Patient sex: M
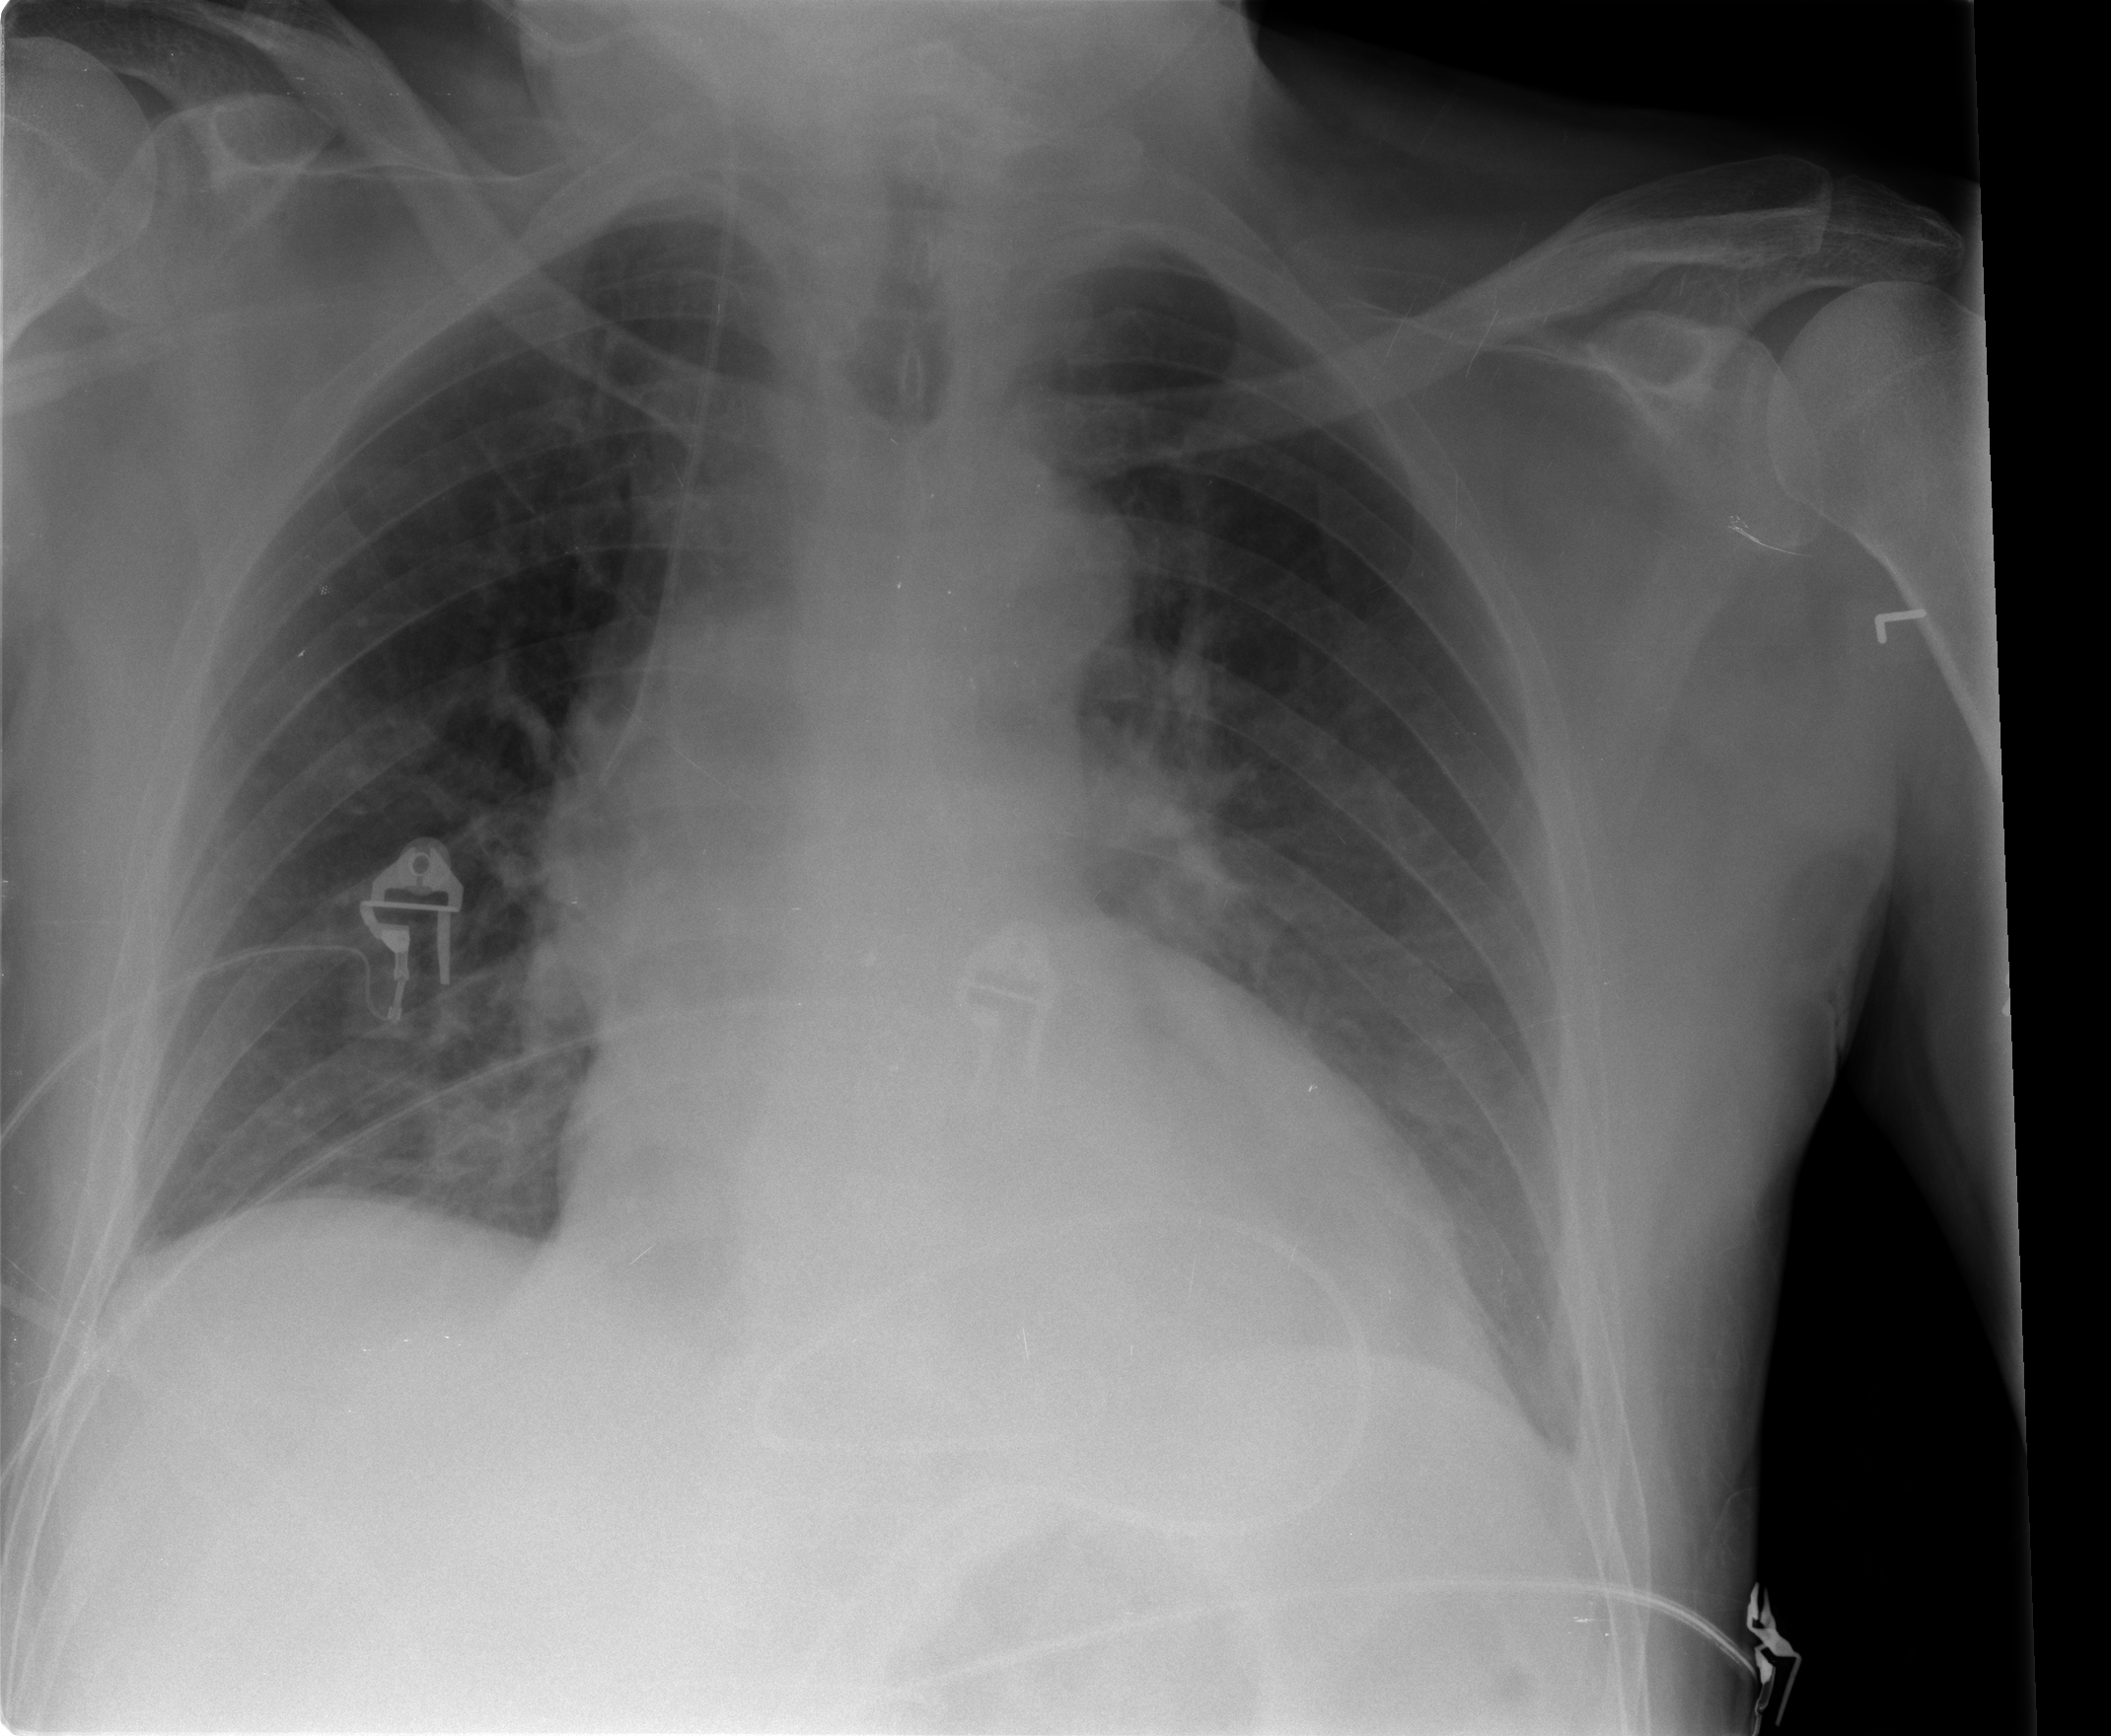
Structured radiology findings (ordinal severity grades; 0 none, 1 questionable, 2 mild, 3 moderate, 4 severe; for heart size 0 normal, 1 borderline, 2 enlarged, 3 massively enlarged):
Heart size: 0
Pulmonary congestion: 1
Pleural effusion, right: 0
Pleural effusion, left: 2
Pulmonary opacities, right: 0
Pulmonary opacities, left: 0
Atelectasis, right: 2
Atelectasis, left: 2